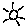
Label: sun